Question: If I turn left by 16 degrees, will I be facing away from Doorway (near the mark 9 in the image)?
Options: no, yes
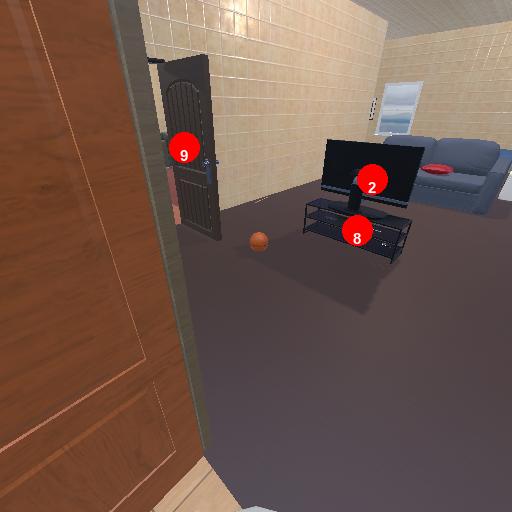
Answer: no